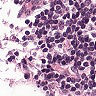
Metastatic tissue present: no